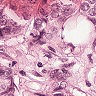
Metastatic tissue present: yes